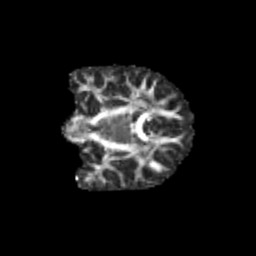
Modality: FA
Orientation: coronal
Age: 11
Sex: female
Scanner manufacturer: siemens
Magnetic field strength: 3 T
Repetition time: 3.8 s
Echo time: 0.07 s